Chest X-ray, PA view. Patient: 52 years old, sex F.
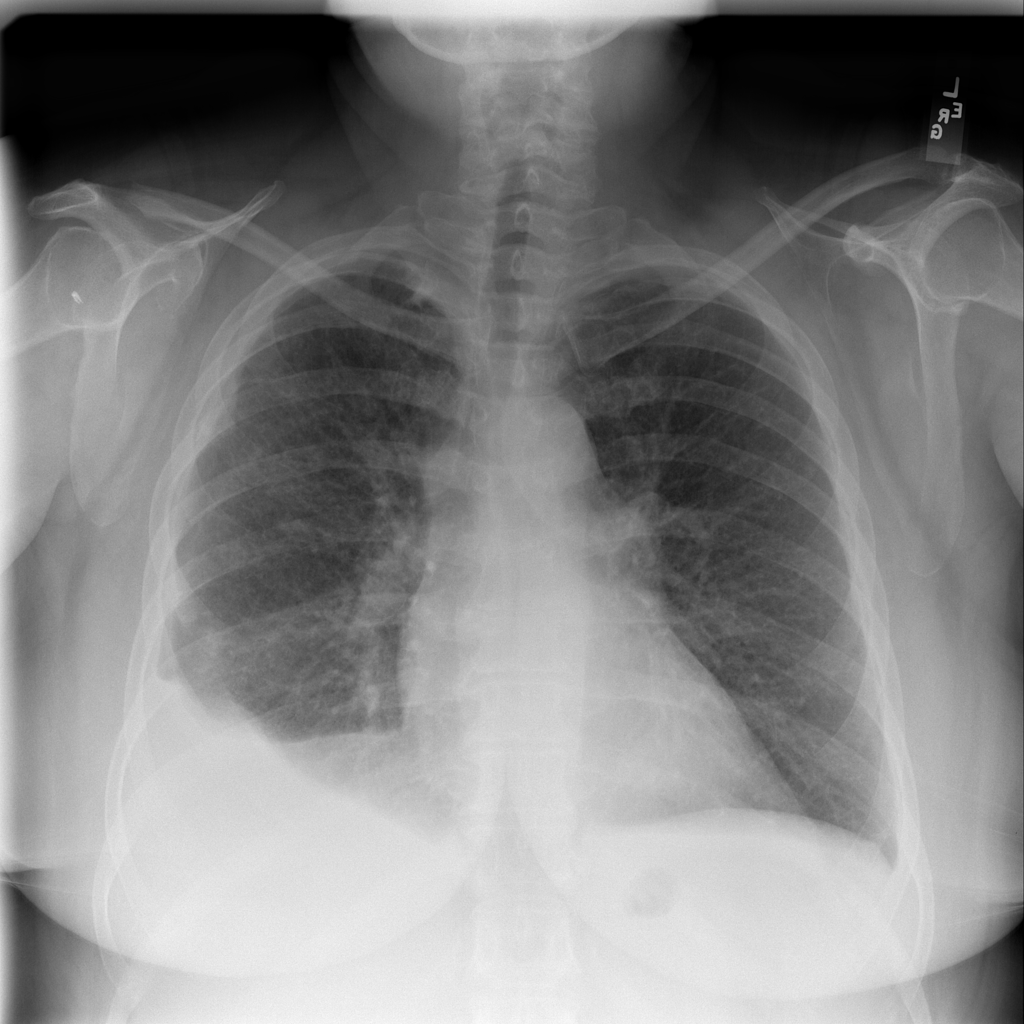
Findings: Effusion, Pleural_Thickening